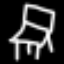
Label: chair